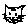
Label: cat